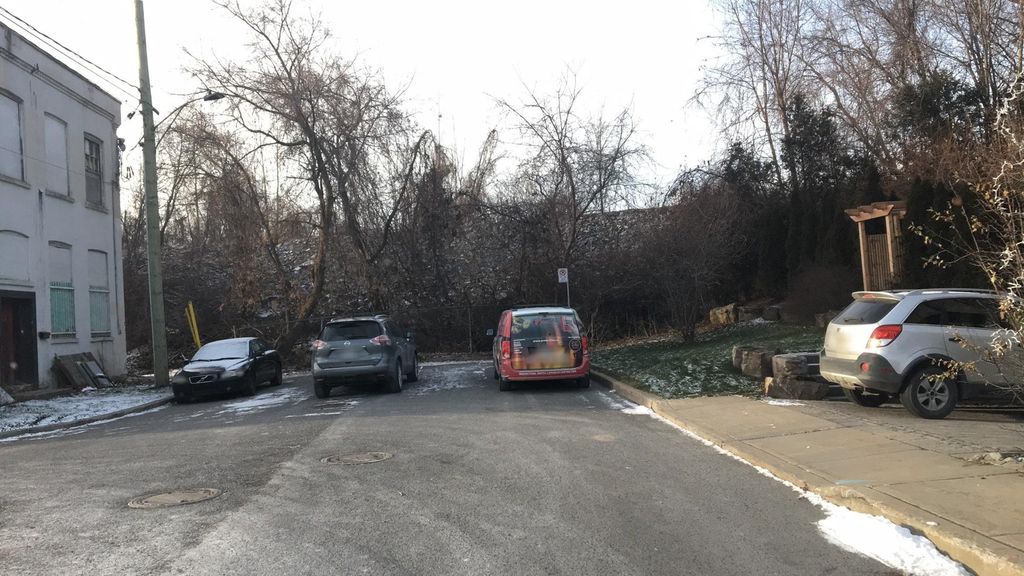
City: montreal